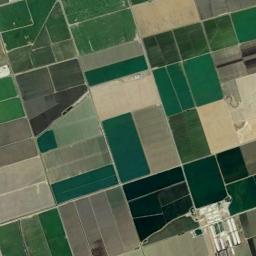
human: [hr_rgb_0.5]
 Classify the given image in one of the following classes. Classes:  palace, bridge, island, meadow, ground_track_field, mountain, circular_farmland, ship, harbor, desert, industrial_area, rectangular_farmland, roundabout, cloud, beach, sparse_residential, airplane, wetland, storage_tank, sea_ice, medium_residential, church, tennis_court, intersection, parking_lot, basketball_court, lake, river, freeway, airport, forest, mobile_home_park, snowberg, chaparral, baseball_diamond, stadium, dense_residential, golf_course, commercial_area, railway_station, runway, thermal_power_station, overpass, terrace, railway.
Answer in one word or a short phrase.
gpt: rectangular_farmland